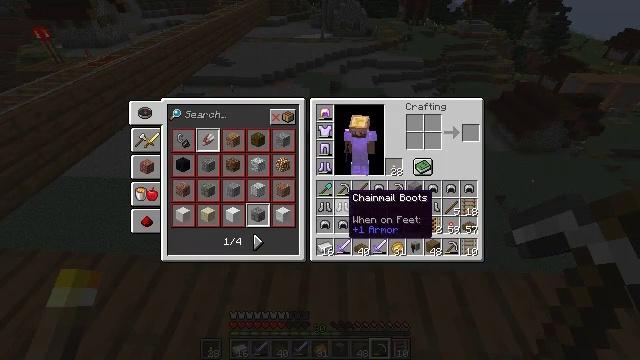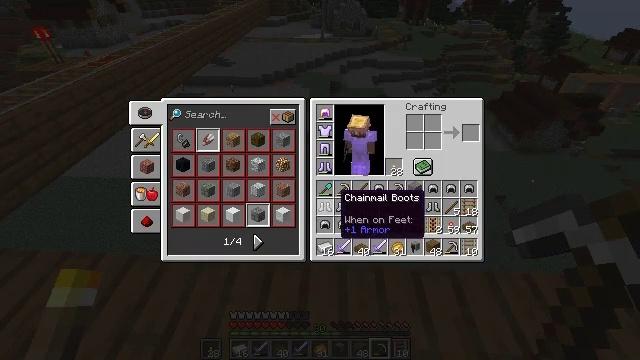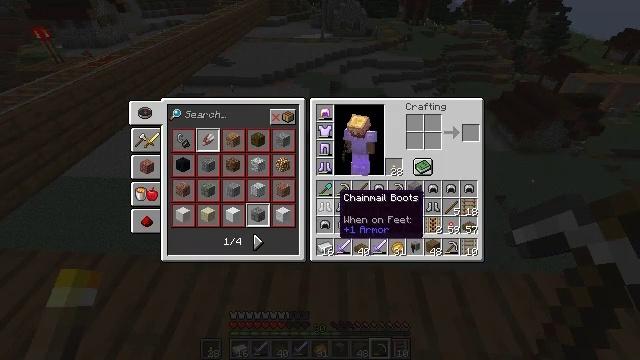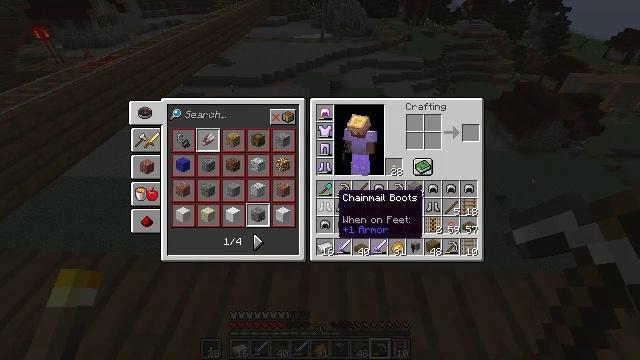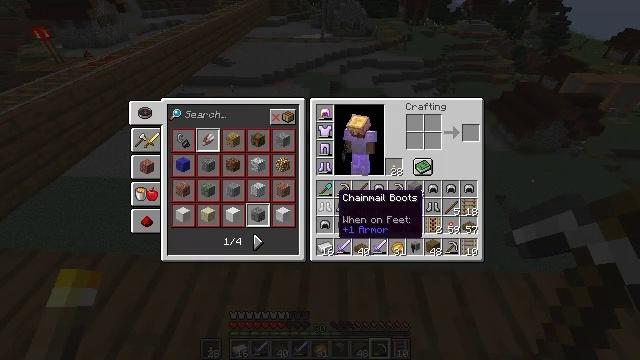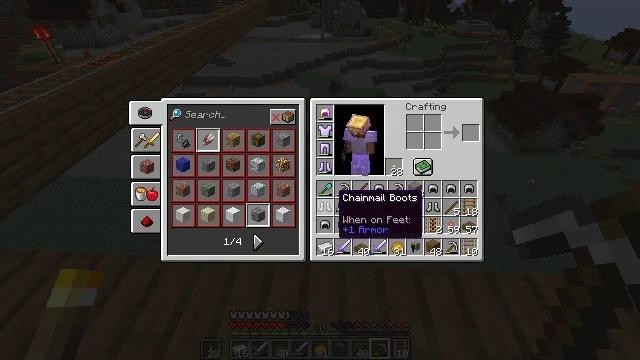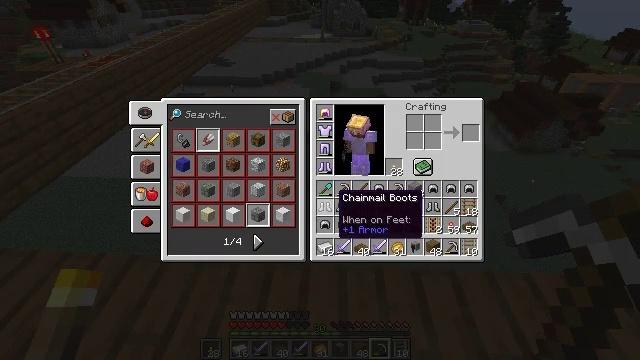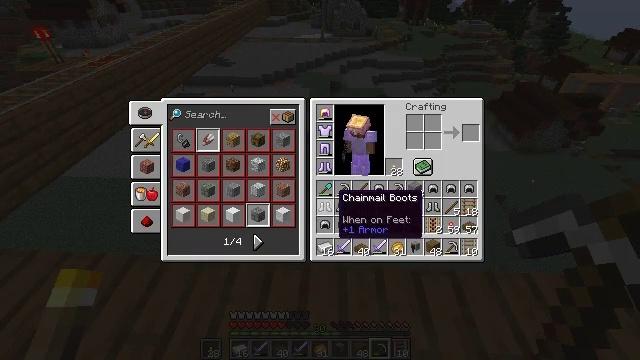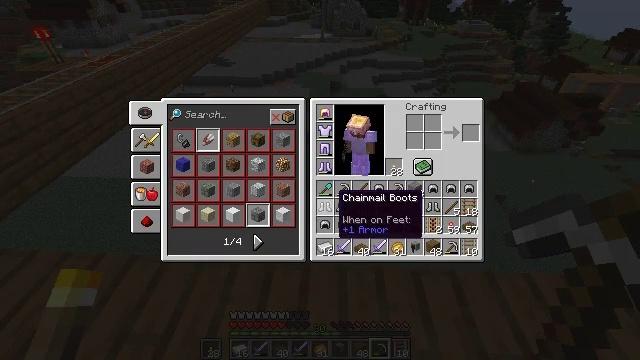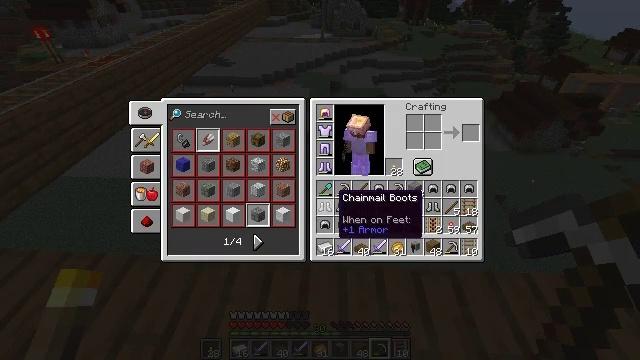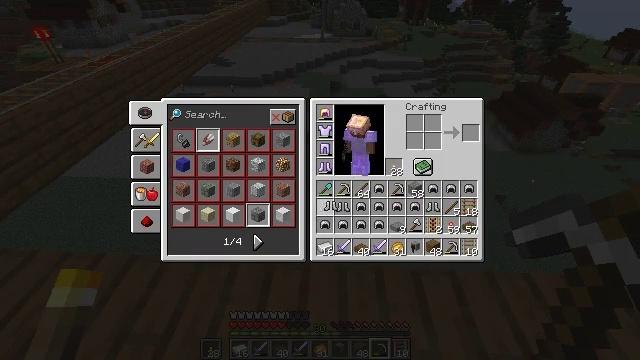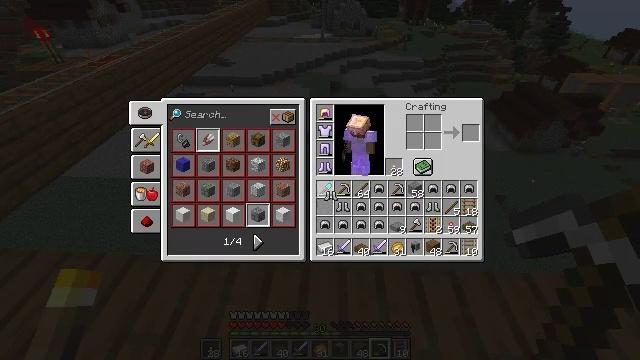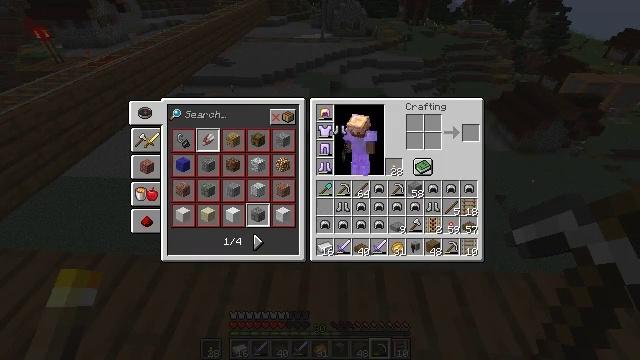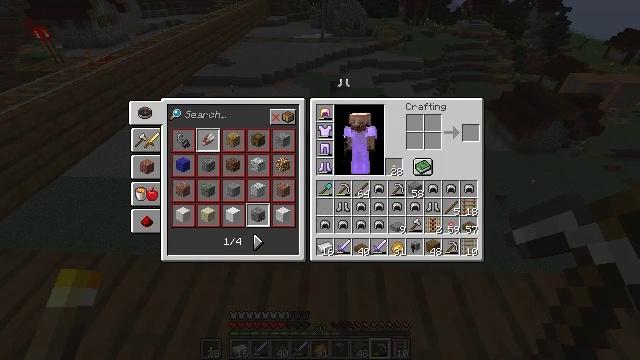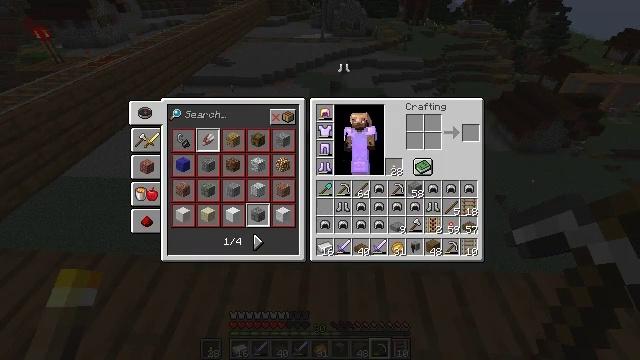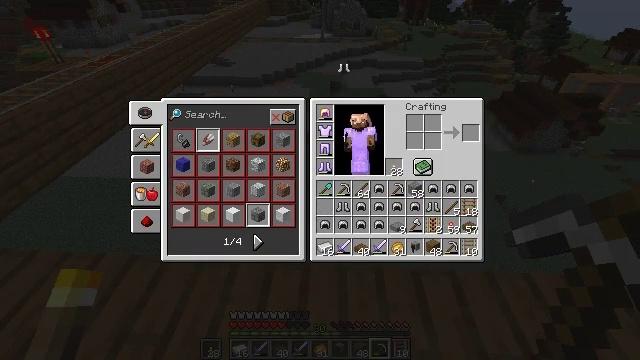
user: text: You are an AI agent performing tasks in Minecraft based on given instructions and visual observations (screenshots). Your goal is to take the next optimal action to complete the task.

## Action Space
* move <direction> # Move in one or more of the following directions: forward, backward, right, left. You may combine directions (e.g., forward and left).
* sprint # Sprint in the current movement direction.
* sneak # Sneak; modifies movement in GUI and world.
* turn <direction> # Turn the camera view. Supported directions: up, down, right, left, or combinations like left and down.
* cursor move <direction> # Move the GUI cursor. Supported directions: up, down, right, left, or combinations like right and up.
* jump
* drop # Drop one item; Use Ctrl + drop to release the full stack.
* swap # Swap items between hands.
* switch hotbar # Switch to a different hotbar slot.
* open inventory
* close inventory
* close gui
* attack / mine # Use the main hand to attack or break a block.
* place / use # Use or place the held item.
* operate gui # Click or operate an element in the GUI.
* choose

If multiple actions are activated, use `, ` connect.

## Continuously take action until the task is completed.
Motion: motion action
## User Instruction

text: Remove a pair of chainmail boots from the inventory.
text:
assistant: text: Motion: cursor move left
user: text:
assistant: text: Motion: no_op
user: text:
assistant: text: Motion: no_op
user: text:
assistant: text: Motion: no_op
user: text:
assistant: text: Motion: no_op
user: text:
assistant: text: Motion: no_op
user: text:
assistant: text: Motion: no_op
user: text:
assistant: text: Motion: no_op
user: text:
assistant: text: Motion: no_op
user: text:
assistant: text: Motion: operate gui
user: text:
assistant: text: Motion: cursor move up, operate gui
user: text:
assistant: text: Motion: cursor move right and up, operate gui
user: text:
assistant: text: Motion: cursor move up
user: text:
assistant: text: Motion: cursor move up
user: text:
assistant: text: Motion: no_op
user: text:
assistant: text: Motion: operate gui
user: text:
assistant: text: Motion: operate gui
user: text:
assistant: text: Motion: operate gui
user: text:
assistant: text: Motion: operate gui
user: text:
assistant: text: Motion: no_op
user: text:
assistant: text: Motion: no_op
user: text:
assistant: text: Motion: no_op
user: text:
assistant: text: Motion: no_op
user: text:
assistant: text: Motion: no_op
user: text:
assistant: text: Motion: no_op